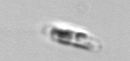
Label: Guinardia_striata